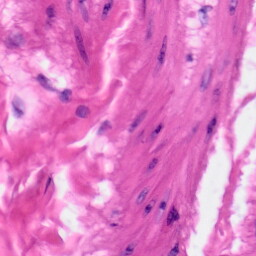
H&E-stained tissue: Skin